Field crop: maize
Growth stage: 2
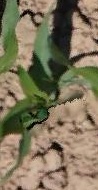
Species: maize